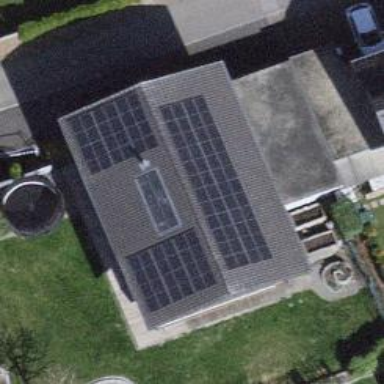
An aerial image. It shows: Solar photovoltaic panel generator.